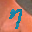
Label: 7